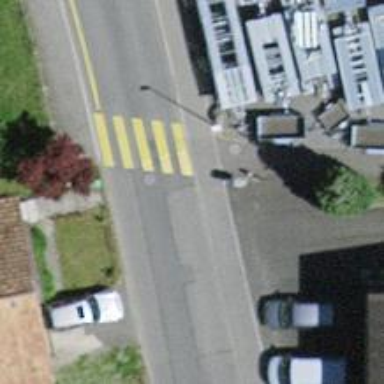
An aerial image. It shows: Marked zebra crossing on the road.